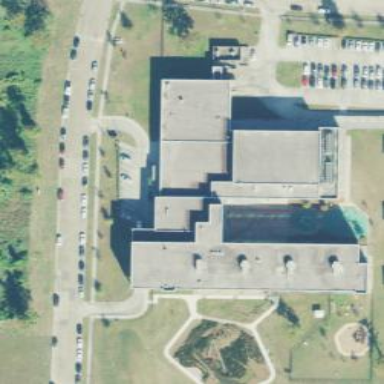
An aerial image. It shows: School building.